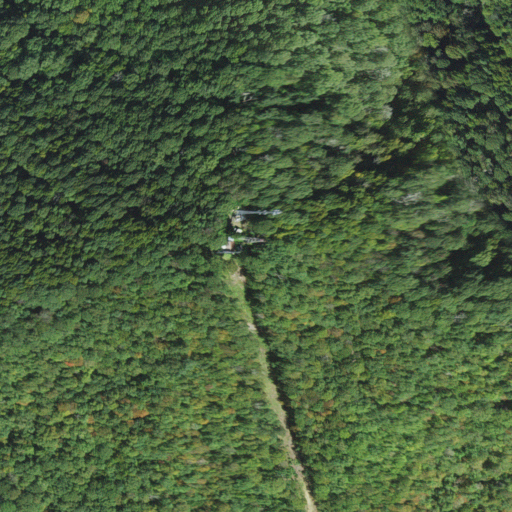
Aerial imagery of mountain in North Carolina named Barnett Knob containing deciduous forest, mixed forest, and open development